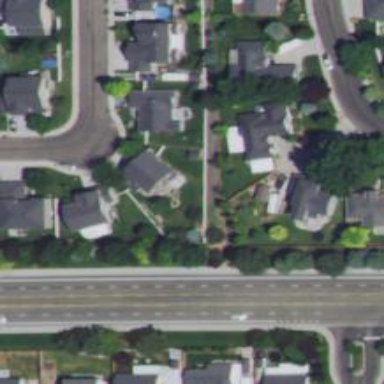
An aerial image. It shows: Sidewalk.